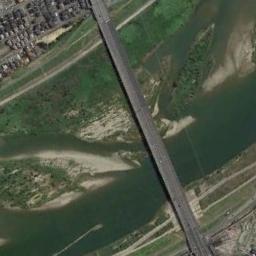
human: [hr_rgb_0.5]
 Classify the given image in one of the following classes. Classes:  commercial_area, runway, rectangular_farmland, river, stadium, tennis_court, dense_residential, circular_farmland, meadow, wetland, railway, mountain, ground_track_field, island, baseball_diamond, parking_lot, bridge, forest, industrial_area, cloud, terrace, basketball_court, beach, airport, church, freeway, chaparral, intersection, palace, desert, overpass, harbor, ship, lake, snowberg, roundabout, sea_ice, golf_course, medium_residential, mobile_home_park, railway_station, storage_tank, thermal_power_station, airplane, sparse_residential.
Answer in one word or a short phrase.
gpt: bridge